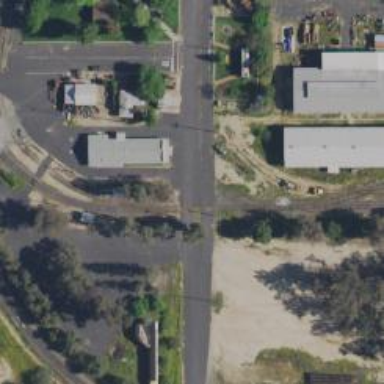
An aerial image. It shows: Level crossing along the railway.